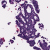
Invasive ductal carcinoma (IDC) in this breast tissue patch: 1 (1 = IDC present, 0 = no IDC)